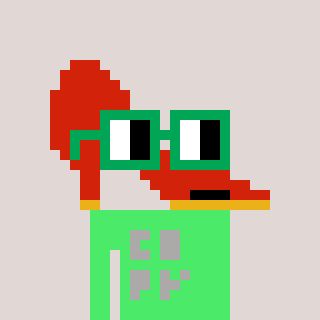
a pixel art character with square green glasses, a highheel-shaped head and a teal-colored body on a warm background